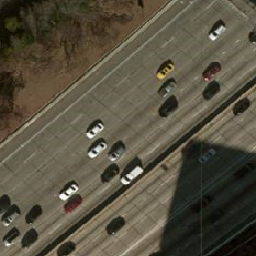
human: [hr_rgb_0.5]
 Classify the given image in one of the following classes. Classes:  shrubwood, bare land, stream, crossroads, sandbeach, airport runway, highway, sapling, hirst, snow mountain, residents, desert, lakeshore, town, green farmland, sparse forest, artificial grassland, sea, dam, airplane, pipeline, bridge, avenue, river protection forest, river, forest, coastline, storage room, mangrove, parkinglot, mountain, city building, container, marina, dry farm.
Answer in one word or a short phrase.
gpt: highway